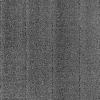
Atmospheric dust classification: dusty